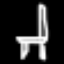
Label: chair